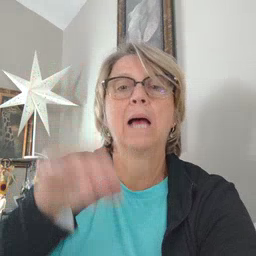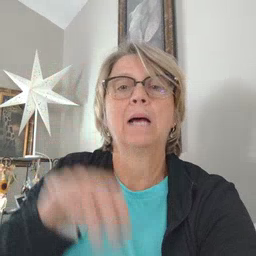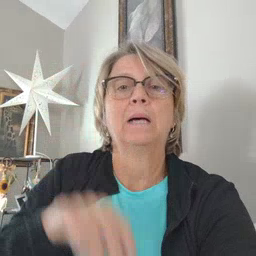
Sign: find